Field crop: maize
Growth stage: 2
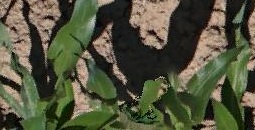
Species: maize